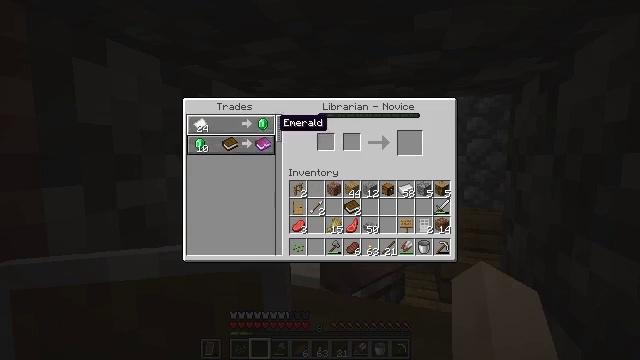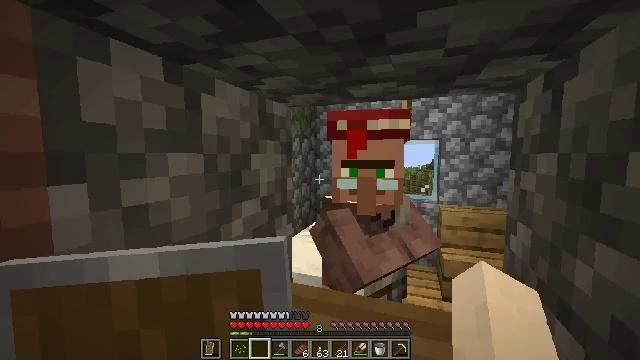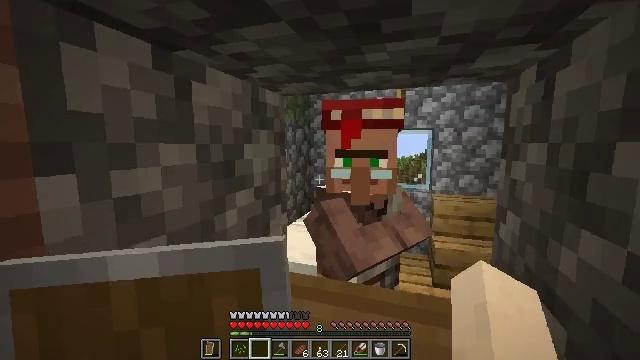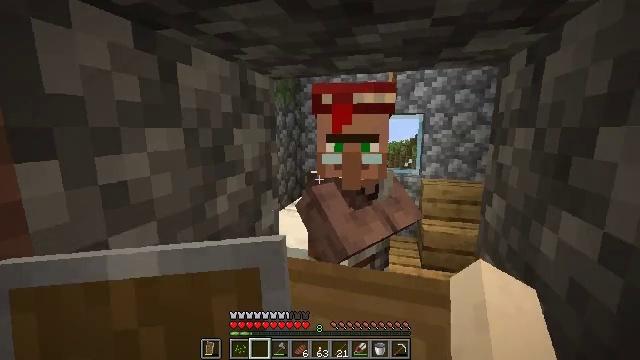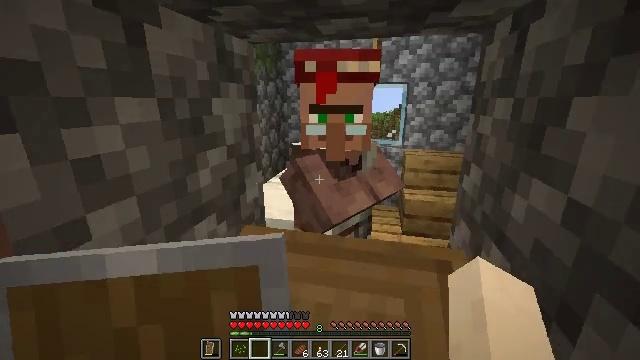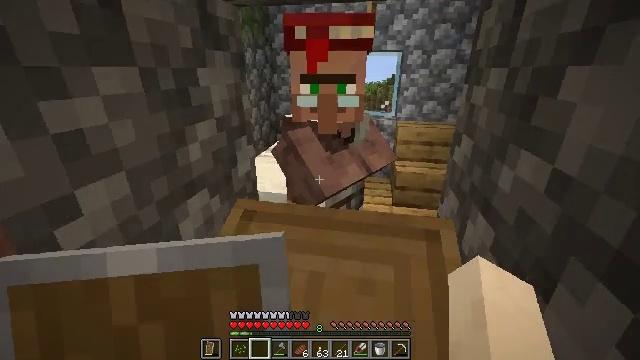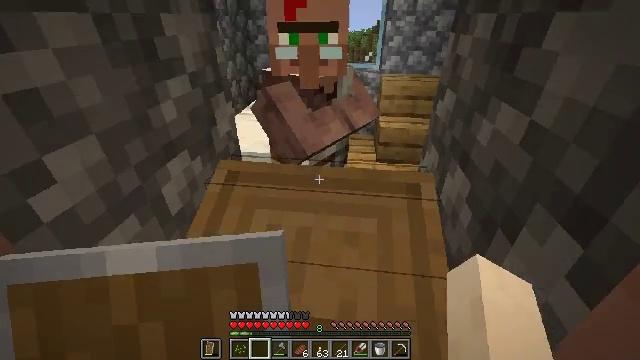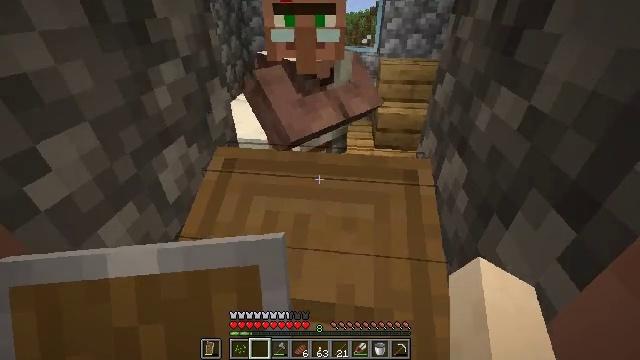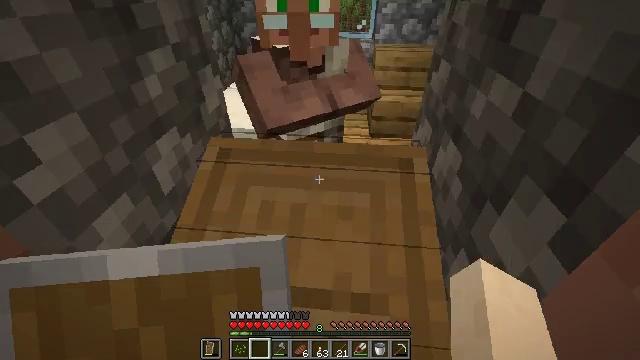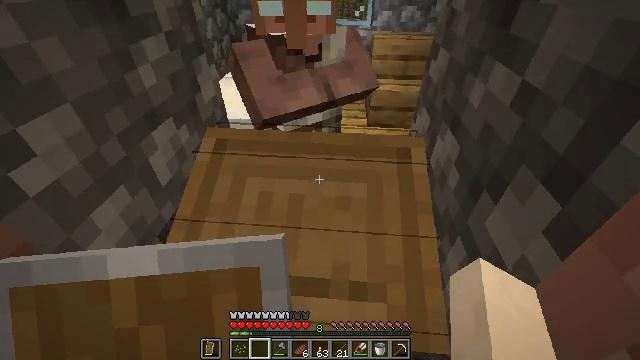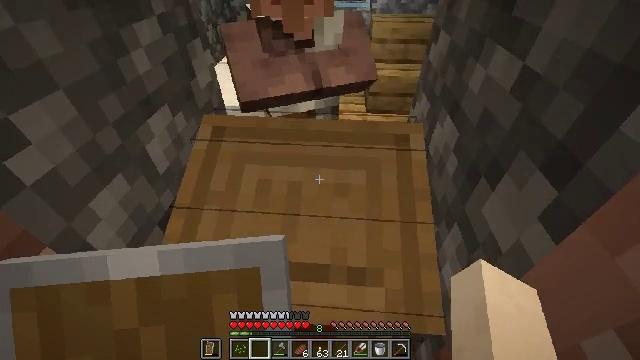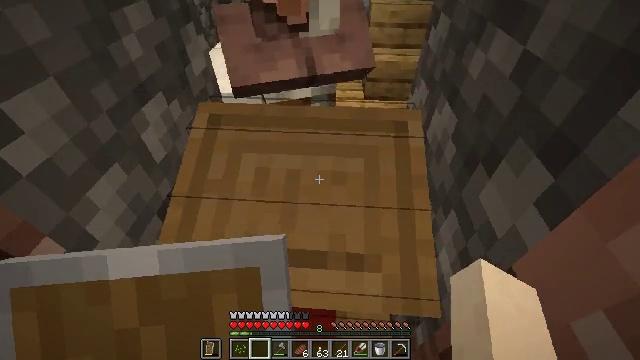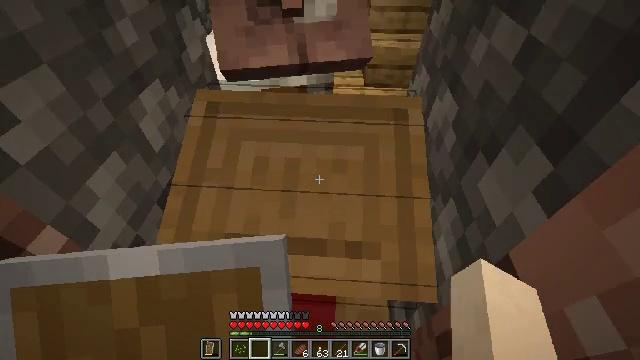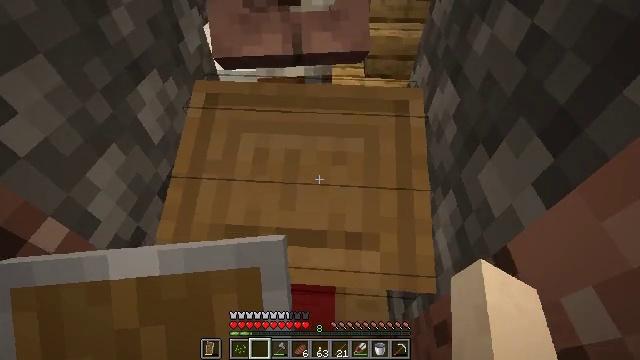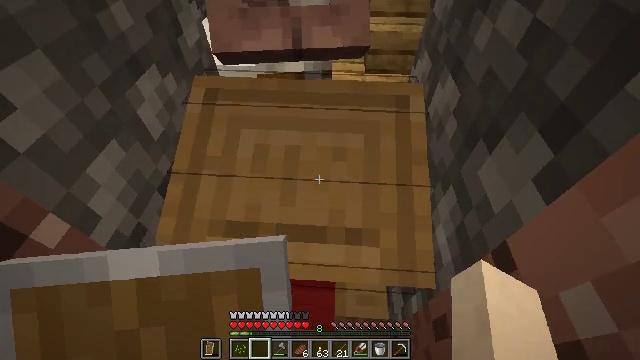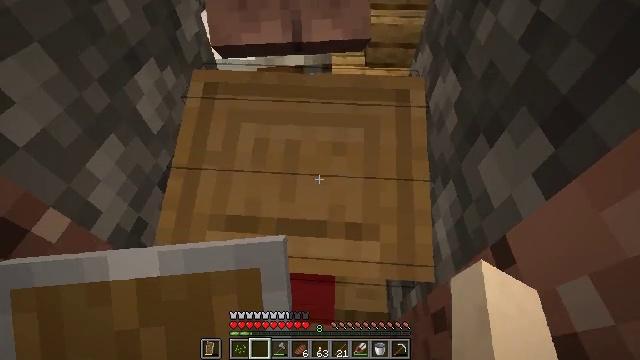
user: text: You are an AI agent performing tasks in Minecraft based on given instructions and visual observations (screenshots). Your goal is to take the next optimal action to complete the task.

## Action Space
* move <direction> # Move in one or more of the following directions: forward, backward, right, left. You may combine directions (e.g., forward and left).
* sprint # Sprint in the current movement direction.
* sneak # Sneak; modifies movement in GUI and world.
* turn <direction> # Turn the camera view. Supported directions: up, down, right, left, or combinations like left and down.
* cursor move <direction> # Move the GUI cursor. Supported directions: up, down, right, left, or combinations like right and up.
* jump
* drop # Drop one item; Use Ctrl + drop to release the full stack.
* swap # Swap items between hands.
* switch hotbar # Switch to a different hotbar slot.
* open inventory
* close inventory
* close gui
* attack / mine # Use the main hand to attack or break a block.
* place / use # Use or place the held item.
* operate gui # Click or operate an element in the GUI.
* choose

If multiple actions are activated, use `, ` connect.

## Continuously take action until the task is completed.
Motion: motion action
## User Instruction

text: Left-click to mine the lectern.
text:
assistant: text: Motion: open inventory
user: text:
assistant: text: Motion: turn right and down, open inventory
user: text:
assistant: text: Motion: turn right and down, open inventory
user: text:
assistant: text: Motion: turn right and down
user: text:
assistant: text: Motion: turn right and down
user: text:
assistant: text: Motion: turn right and down
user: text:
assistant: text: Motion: turn down
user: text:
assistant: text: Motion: turn right and down
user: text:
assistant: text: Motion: turn down
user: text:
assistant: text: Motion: turn down
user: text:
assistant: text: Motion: turn down
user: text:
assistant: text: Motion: turn down
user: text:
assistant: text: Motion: turn down
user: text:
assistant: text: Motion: no_op
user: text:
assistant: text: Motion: turn down
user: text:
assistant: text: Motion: turn down
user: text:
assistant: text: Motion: turn down
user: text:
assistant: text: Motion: turn down
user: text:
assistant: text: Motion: turn down
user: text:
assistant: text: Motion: turn down
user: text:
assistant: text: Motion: turn down
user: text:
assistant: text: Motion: turn down
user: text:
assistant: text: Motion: no_op
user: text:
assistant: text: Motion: no_op
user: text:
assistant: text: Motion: no_op
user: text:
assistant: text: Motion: no_op
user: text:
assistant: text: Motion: no_op
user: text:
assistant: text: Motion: no_op
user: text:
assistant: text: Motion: no_op
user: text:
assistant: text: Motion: no_op